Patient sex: M
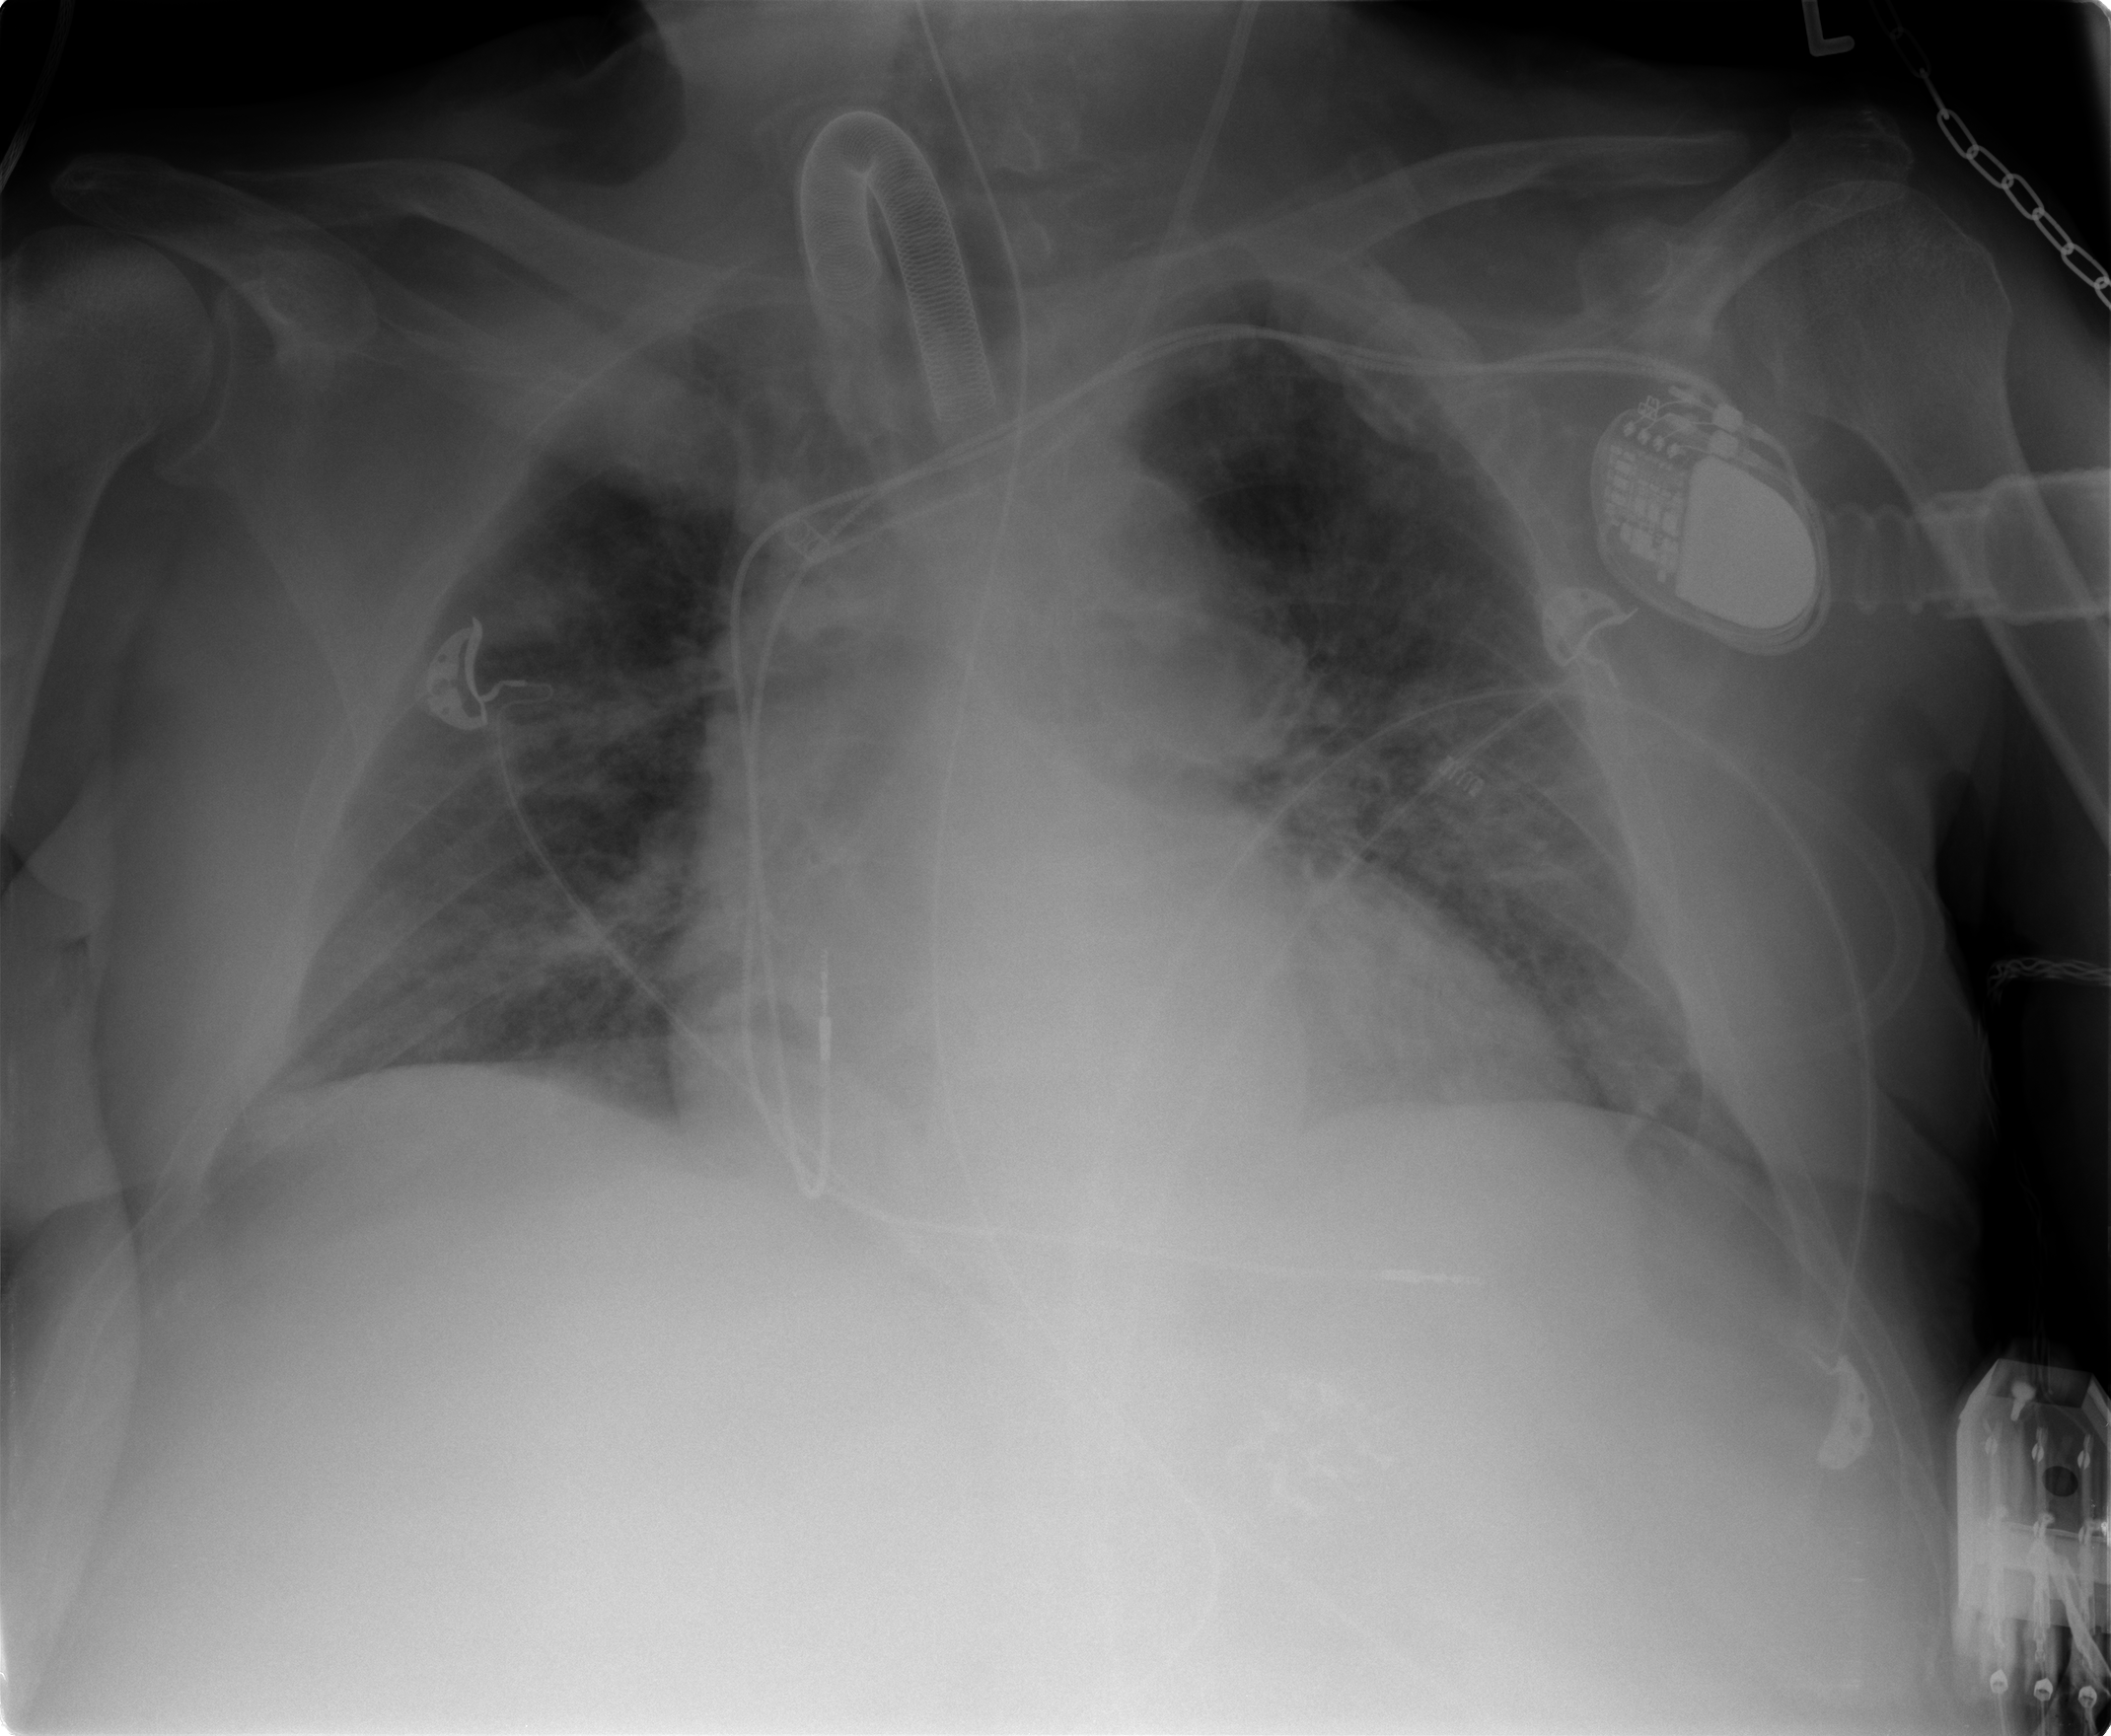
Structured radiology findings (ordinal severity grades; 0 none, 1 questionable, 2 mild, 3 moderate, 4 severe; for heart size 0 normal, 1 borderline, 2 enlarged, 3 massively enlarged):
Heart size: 2
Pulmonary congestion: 2
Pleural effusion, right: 0
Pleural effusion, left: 0
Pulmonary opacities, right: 3
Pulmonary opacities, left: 2
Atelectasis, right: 2
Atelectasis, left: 1